Question: First of all, I'm still a beginner. I'm trying to interpret and draw a stack bar plot with R. I already took a look at a number of answers but some were not specific to my case and others I simply didn't understand:
- <URL>
I've got a dataset 'dvl' that has five columns, Variant, Region, Time, Person and PrecededByPrep. I'd like to make a multivariate comparison of Variant to the other four predictors. Every column can have one of two possible values:
- 'elk''ieder'- 'VL''NL'- 'time''no time'- 'person''no person'- '1''0'
Here's the logistic regression
From the answers I gathered that the library 'ggplot2' might be the best drawing library to go with. I've read its documentation but for the life of me I can't figure out how to plot this: how can I get a comparison of 'Variant' with the other three factors?
It took me a while, but I made something similar in Photoshop to what I'd like (fictional values!).

Dark gray/light gray: possible values of 'Variant'
y-axis: frequency
x-axis: every column, subdivided into its possible values
I know to make individual bar plots, <URL>, but basically I do not know how to have stacked, grouped bar plots. 'ggplot2' can be used, but if it can be done without I'd prefer that.
I think this can be seen as a sample dataset, though I'm not entirely sure. I am a beginner with R and I read about creating a sample set.
'''
t <- data.frame(Variant = sample(c("iedere","elke"),size = 50, replace = TRUE),
Region = sample(c("VL","NL"),size = 50, replace = TRUE),
PrecededByPrep = sample(c("1","0"),size = 50, replace = TRUE),
Person = sample(c("person","no person"),size = 50, replace = TRUE),
Time = sample(c("time","no time"),size = 50, replace = TRUE))
'''
I'd like to have the plot to be aesthetically pleasing as well. What I had in mind:
- 'col=c("paleturquoise3", "palegreen3")'- 'font.lab=2''in bold, but''and'- '#404040'- 'factors''frequency'
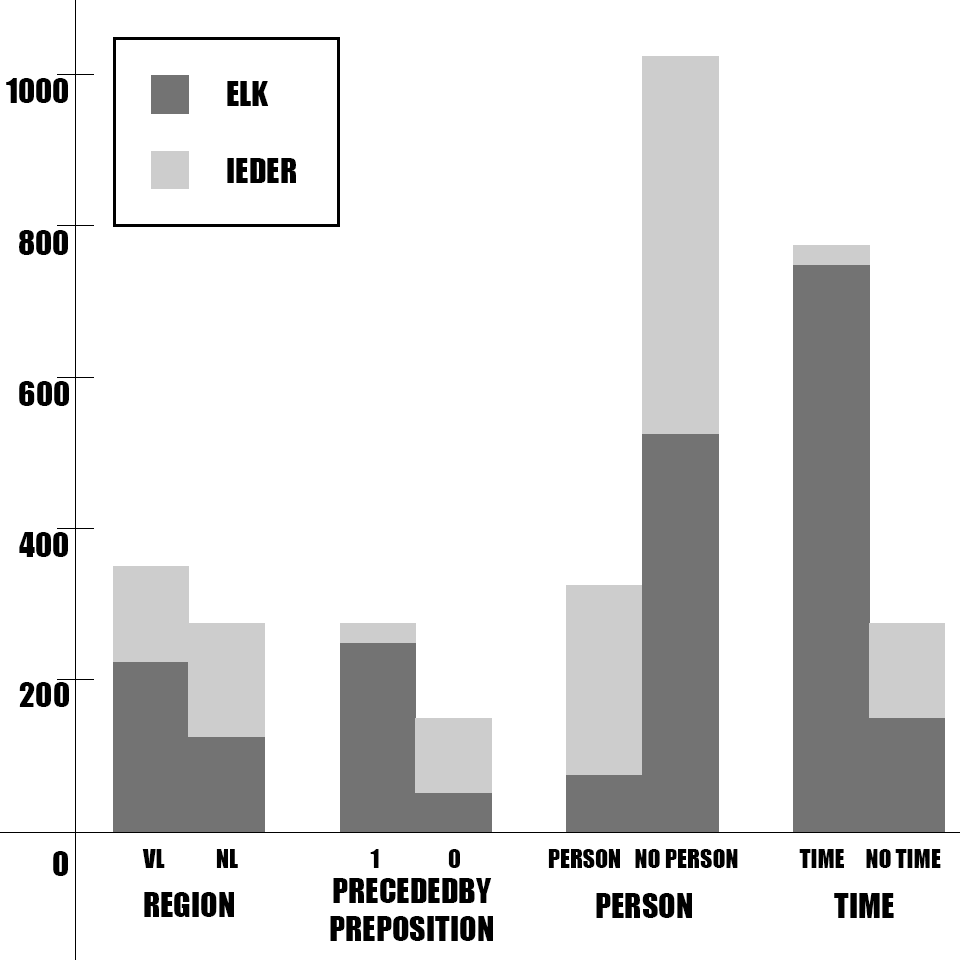
Answer: Here is one possibility which starts with the 'un-tabulated' data frame, 'melt' it, plot it with 'geom_bar' in 'ggplot2' (which does the counting per group), separate the plot by variable by using 'facet_wrap'.
Create toy data:
'''
set.seed(123)
df <- data.frame(Variant = sample(c("iedere", "elke"), size = 50, replace = TRUE),
Region = sample(c("VL", "NL"), size = 50, replace = TRUE),
PrecededByPrep = sample(c("1", "0"), size = 50, replace = TRUE),
Person = sample(c("person", "no person"), size = 50, replace = TRUE),
Time = sample(c("time", "no time"), size = 50, replace = TRUE))
'''
Reshape data:
'''
library(reshape2)
df2 <- melt(df, id.vars = "Variant")
'''
Plot:
'''
library(ggplot2)
ggplot(data = df2, aes(factor(value), fill = Variant)) +
geom_bar() +
facet_wrap(~variable, nrow = 1, scales = "free_x") +
scale_fill_grey(start = 0.5) +
theme_bw()
'''

There are lots of opportunities to customize the plot, such as <URL>.
(following updates in question and comments by OP)
'''
# labeller function used in facet_grid to wrap "PrecededByPrep" on two lines
# see http://www.cookbook-r.com/Graphs/Facets_%28ggplot2%29/#modifying-facet-label-text
my_lab <- function(var, value){
value <- as.character(value)
if (var == "variable") {
ifelse(value == "PrecededByPrep", "Preceded
ByPrep", value)
}
}
ggplot(data = df2, aes(factor(value), fill = Variant)) +
geom_bar() +
facet_grid(~variable, scales = "free_x", labeller = my_lab) +
scale_fill_manual(values = c("paleturquoise3", "palegreen3")) + # manual fill colors
theme_bw() +
theme(axis.text = element_text(face = "bold"), # axis tick labels bold
axis.text.x = element_text(angle = 45, hjust = 1), # rotate x axis labels
line = element_line(colour = "gray25"), # line colour gray25 = #404040
strip.text = element_text(face = "bold")) + # facet labels bold
xlab("factors") + # set axis labels
ylab("frequency")
'''

(edit following comments from OP).
The basic principles to calculate the y coordinates can be found in <URL> and their 'y' coordinates, but this could of course be done in 'base' R, 'plyr' or 'data.table'.
'''
# calculate counts (i.e. labels for geom_text) and their y positions.
library(dplyr)
df3 <- df2 %>%
group_by(variable, value, Variant) %>%
summarise(n = n()) %>%
mutate(y = cumsum(n) - (0.5 * n))
# plot
ggplot(data = df2, aes(x = factor(value), fill = Variant)) +
geom_bar() +
geom_text(data = df3, aes(y = y, label = n)) +
facet_grid(~variable, scales = "free_x", labeller = my_lab) +
scale_fill_manual(values = c("paleturquoise3", "palegreen3")) + # manual fill colors
theme_bw() +
theme(axis.text = element_text(face = "bold"), # axis tick labels bold
axis.text.x = element_text(angle = 45, hjust = 1), # rotate x axis labels
line = element_line(colour = "gray25"), # line colour gray25 = #404040
strip.text = element_text(face = "bold")) + # facet labels bold
xlab("factors") + # set axis labels
ylab("frequency")
'''